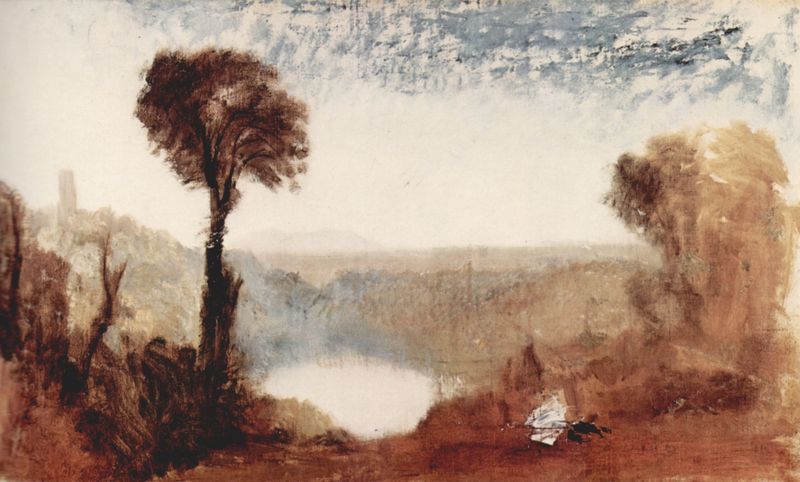
Titel: Nemi-See
Künstler: William Turner
Standort: London
Institution: Tate Gallery
Schlagwörter: baum, berg, blau, felsen, gemälde, himmel, wasser, weiß, wolken, aquarell, bäume, fluss, gelb, grün, impressionismus, landschaft, menschen, ocker, sand, see, teich, ufer, äste, braun, bunt, grau, hell, licht, schwarz, ausblick, blick, gebäude, hund, rot, tier, beige, malerei, mensch, steine, öl, ast, erde, feld, ferne, horizont, hügel, natur, spiegelung, stamm, vögel, weite, wind, busch, büsche, gebüsch, sonne, sträucher, land, figur, stoff, person, pflanzen, tal, wald, zart, turm, weiher, erdig, aussicht, farbig, papier, düster, abhang, berge, gebirge, hang, dunst, farbe, nebel, herbst, picknick, figuren, pastös, querformat, turner, detail, palme, fliege, baumkrone, max ernst, unscharf, oase, burg, diesig, draufsicht, leinwand, wässrig, trüb, verschwommen, verwischt, sicht, tümpel, expressiv, impressionimus, fleckig, gesträuch, wei?, bau, herbstlich, drachen, abfall, tupftechnik, farbperspektive, ockergelb, nass in nass, hebst, böätter, drei farben aquarell, gebrannte umbra, geisyr, paynes grau, hinunter sehen, papierr